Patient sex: M
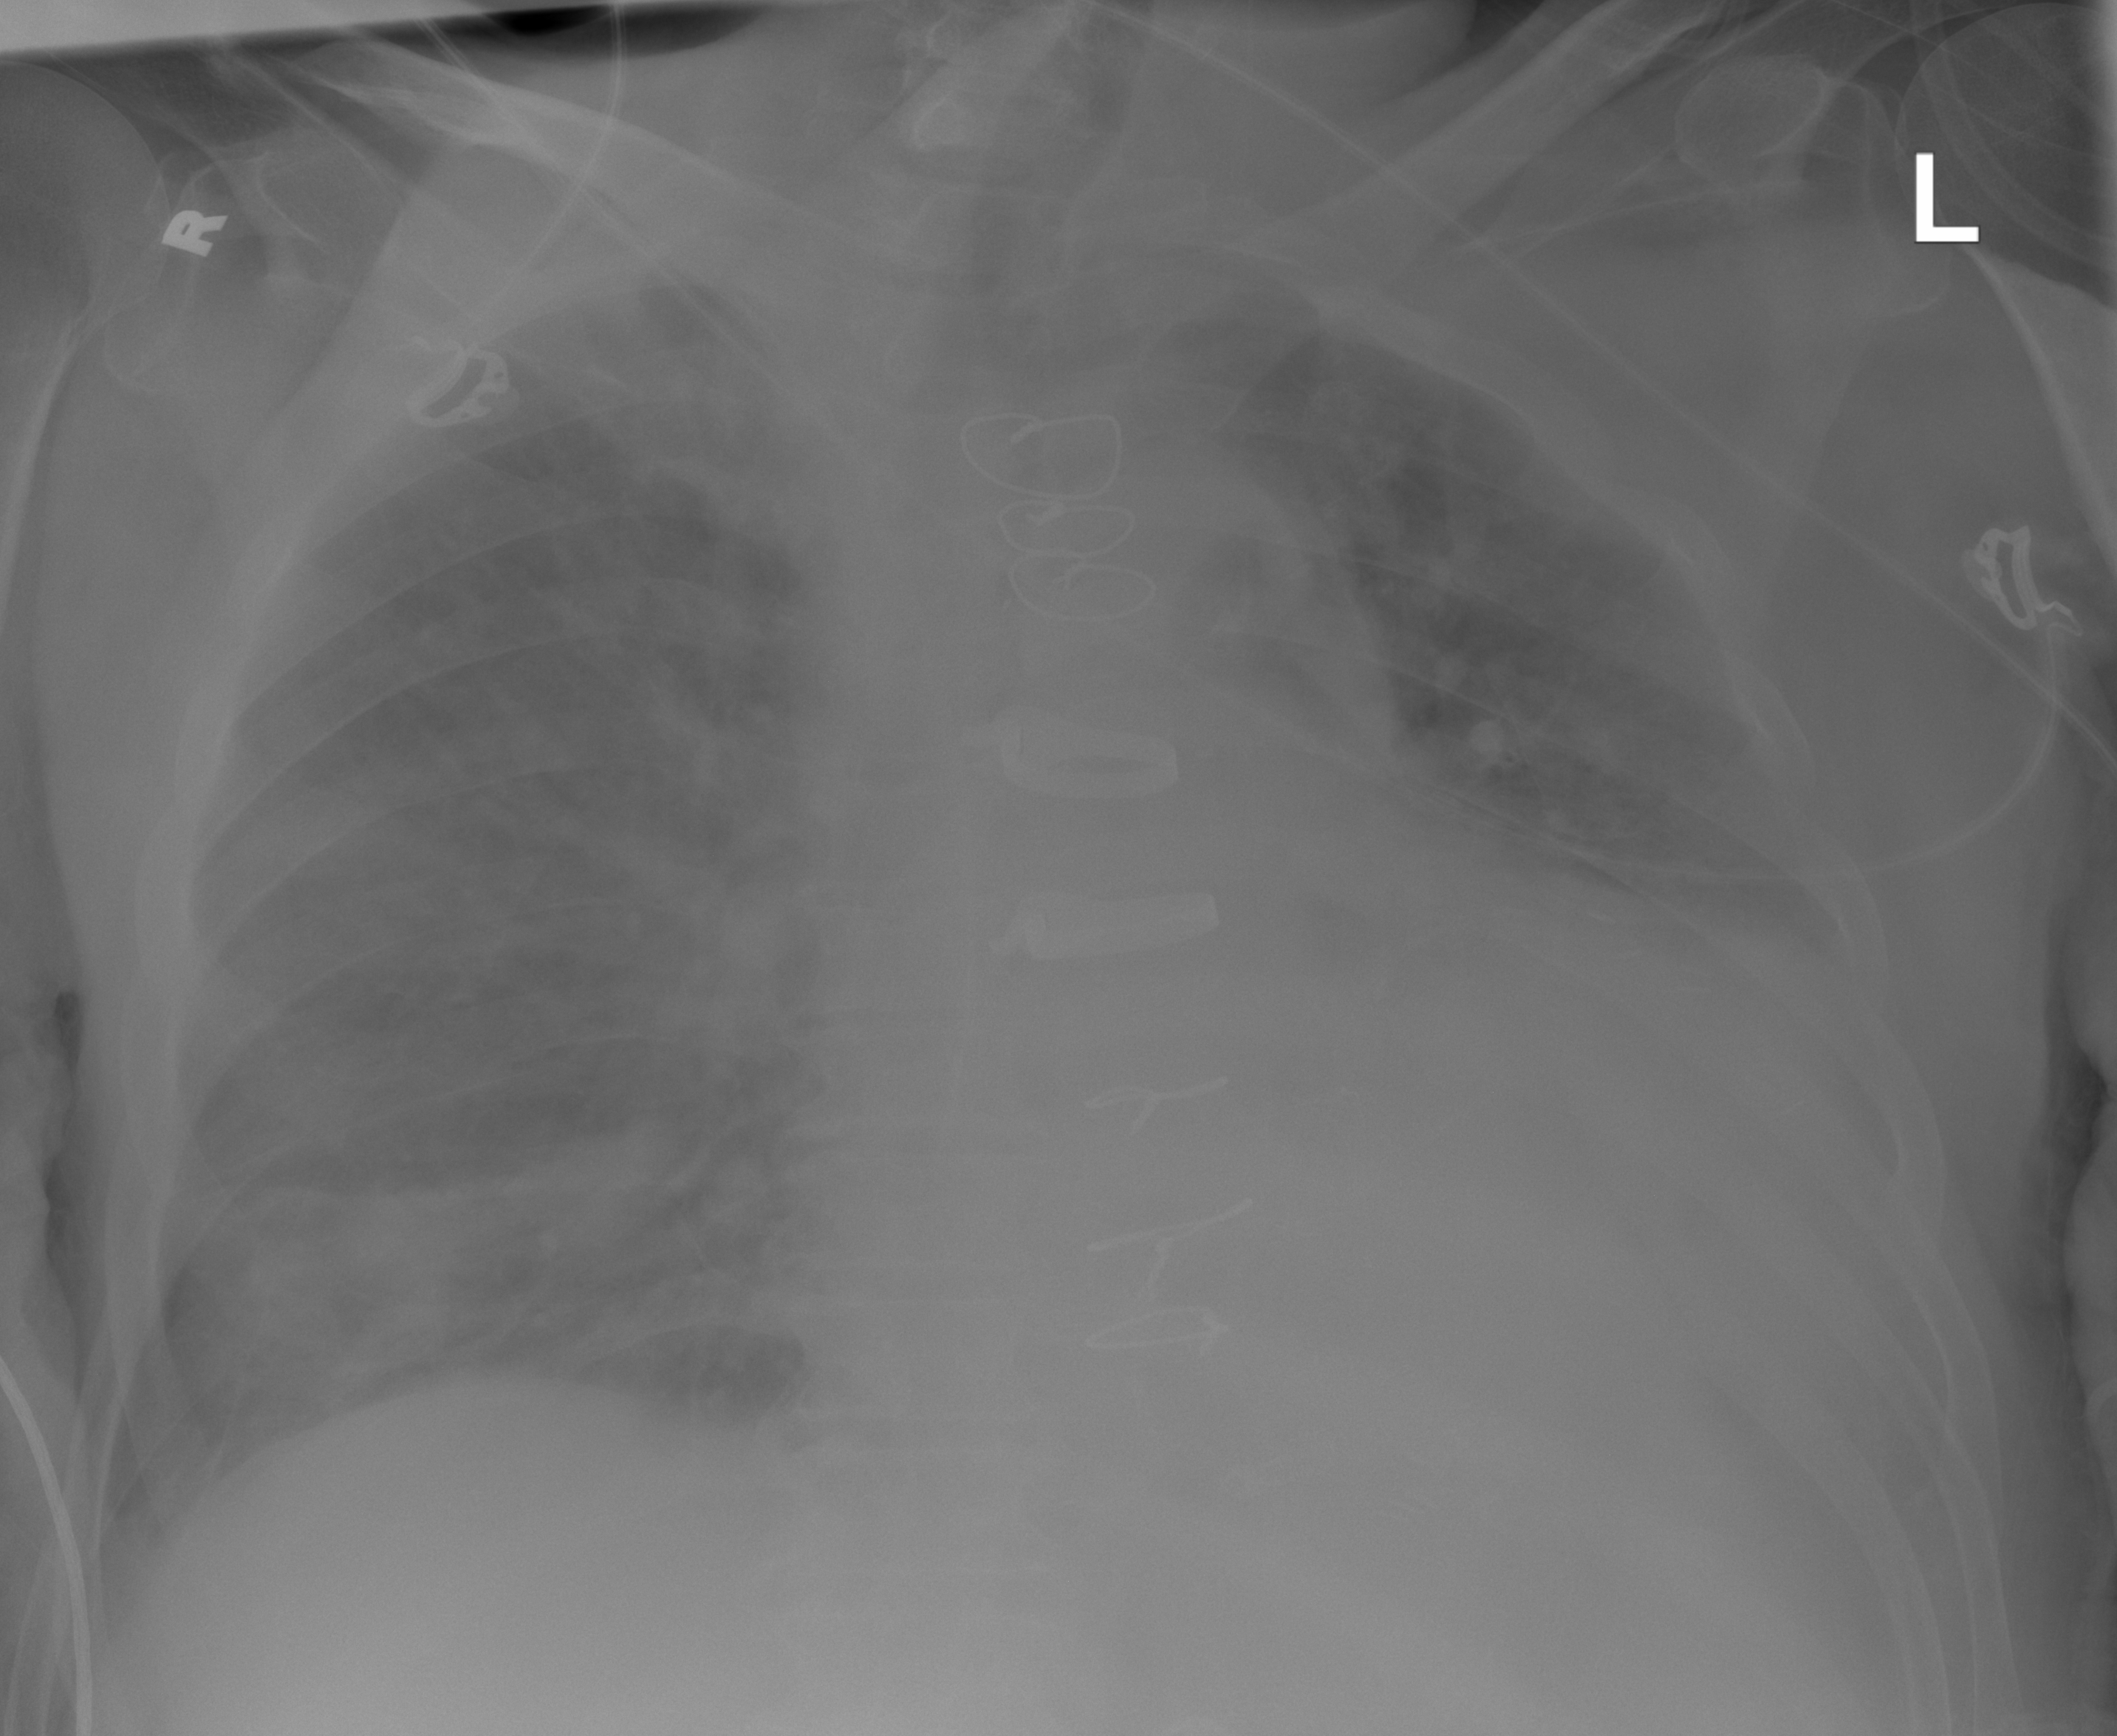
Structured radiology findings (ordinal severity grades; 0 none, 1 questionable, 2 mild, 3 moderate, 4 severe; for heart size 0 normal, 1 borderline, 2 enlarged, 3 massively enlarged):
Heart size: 3
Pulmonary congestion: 2
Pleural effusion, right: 1
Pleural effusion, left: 2
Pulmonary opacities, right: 2
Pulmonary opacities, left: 1
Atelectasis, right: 2
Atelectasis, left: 2